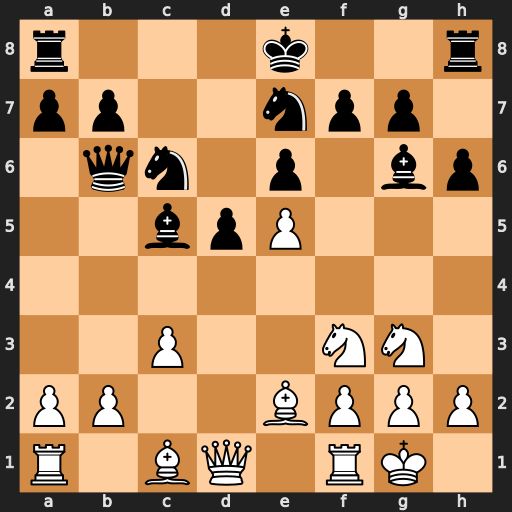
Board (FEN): r3k2r/pp2npp1/1qn1p1bp/2bpP3/8/2P2NN1/PP2BPPP/R1BQ1RK1
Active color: w
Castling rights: kq
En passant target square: -
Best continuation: b4 Nxb4 cxb4